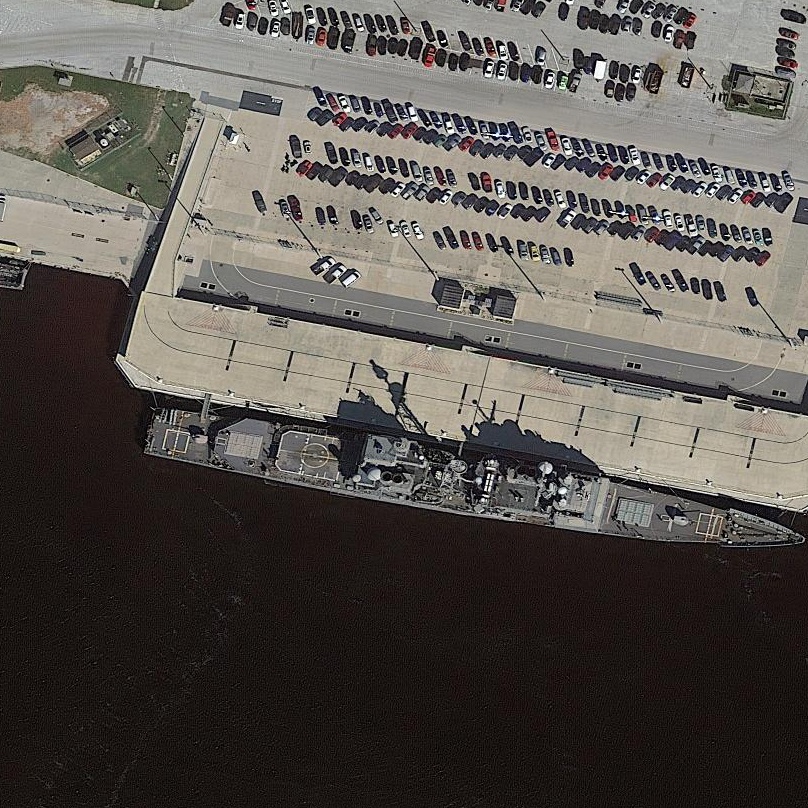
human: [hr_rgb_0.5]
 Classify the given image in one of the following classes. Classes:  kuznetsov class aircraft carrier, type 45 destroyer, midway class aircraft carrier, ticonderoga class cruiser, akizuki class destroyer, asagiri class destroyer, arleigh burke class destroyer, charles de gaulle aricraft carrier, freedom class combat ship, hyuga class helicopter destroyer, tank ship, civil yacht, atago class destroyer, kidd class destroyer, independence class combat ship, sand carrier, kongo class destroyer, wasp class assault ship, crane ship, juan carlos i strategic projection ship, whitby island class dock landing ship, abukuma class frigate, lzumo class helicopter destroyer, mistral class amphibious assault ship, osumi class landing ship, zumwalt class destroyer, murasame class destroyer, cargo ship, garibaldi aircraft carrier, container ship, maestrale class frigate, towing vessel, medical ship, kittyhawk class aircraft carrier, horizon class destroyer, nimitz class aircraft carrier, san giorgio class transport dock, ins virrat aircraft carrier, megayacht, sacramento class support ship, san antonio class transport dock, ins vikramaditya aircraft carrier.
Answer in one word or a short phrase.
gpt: Ticonderoga class cruiser